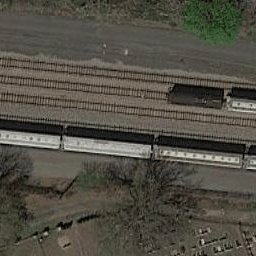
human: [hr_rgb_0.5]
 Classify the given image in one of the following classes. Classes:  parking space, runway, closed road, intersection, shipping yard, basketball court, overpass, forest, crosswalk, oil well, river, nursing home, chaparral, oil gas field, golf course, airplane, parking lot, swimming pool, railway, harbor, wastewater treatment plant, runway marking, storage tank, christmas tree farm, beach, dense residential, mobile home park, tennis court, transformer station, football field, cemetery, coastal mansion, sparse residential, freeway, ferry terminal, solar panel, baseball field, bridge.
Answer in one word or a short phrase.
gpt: railway